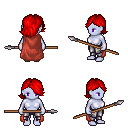
a pixel art fantasy rpg character, female body template, dark elf, purple skin, maroon cape, metal pants, red swoop hairstyle, spear, four views (front, back, left, right), 2x2 character sprite sheet, small pixel art, hard edges, no anti-aliasing